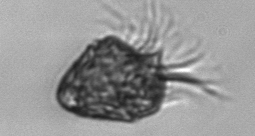
Label: Strombidium_morphotype2